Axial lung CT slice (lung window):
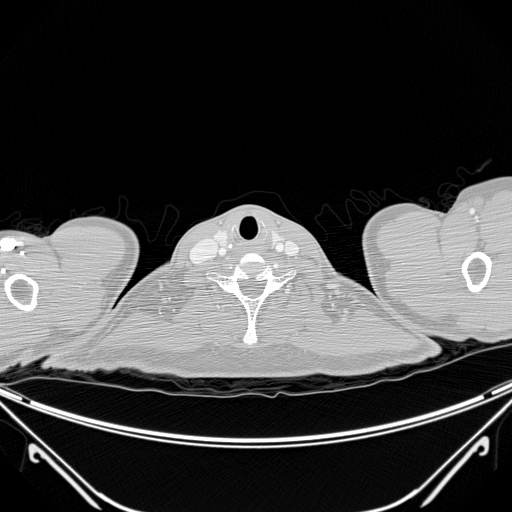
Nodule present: no